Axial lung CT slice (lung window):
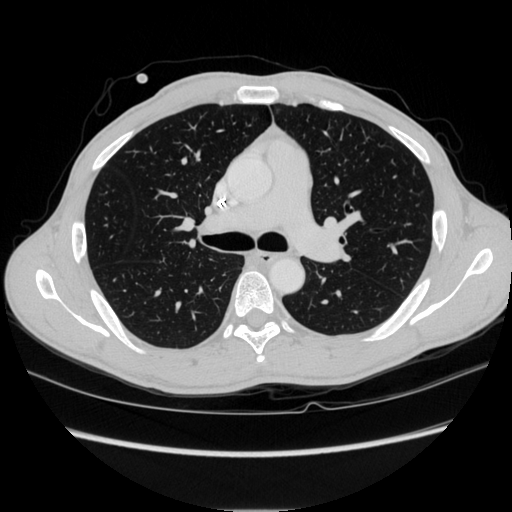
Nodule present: no